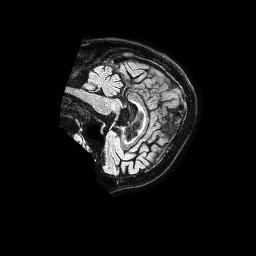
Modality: FLAIR
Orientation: sagittal
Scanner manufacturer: philips
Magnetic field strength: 1.5 T
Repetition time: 4.8 s
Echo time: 0.3 s